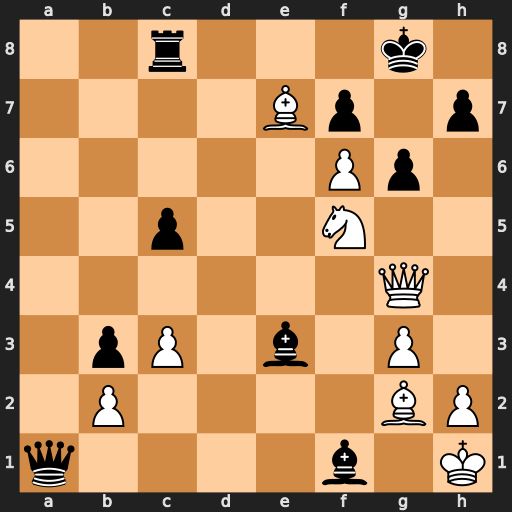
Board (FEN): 2r3k1/4Bp1p/5Pp1/2p2N2/6Q1/1pP1b1P1/1P4BP/q4b1K
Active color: w
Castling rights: -
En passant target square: -
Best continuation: Nh6+ Bxh6 Qxc8+ Bf8 Qxf8#